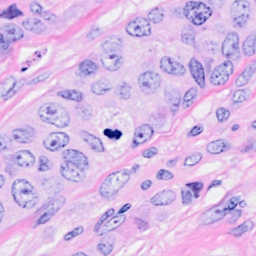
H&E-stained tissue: Breast